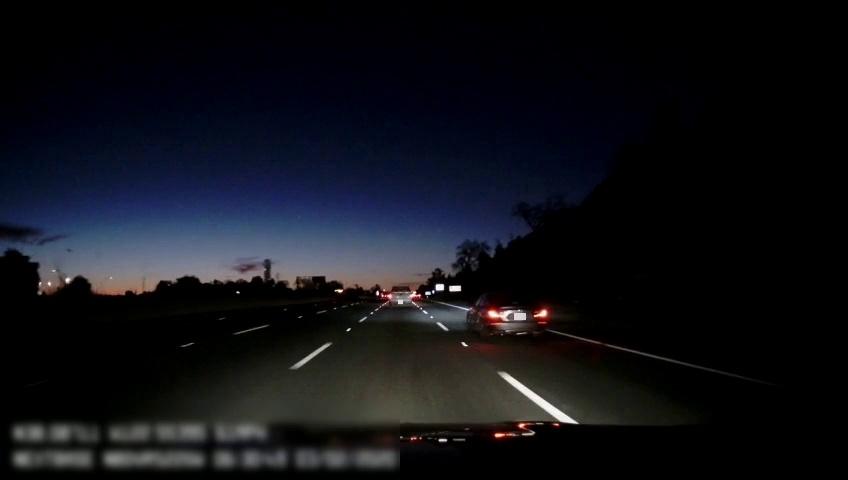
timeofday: Night
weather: Other
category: Drivable Space
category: Vehicles | Truck
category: Vehicles | Car
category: Lanes | Alternate Lane
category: Lanes | Alternate Lane
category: Lanes | Alternate Lane
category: Lanes | Alternate Lane
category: Traffic | Signs